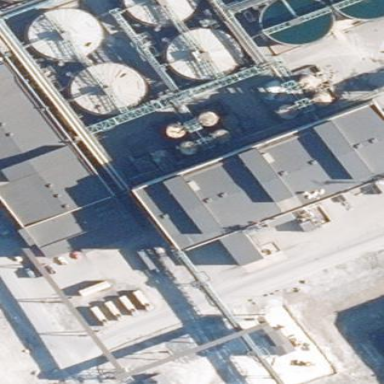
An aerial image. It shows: Industrial building.